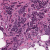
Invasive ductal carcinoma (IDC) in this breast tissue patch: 0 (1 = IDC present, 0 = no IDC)